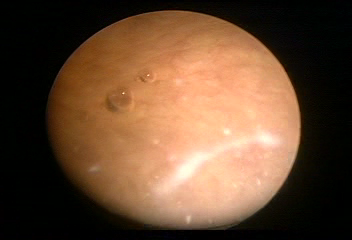
Modality: WLC
Class: Foreign bodies
Subclass: AirBubble
Bladder cancer association: No
Annotated structures: Air bubble